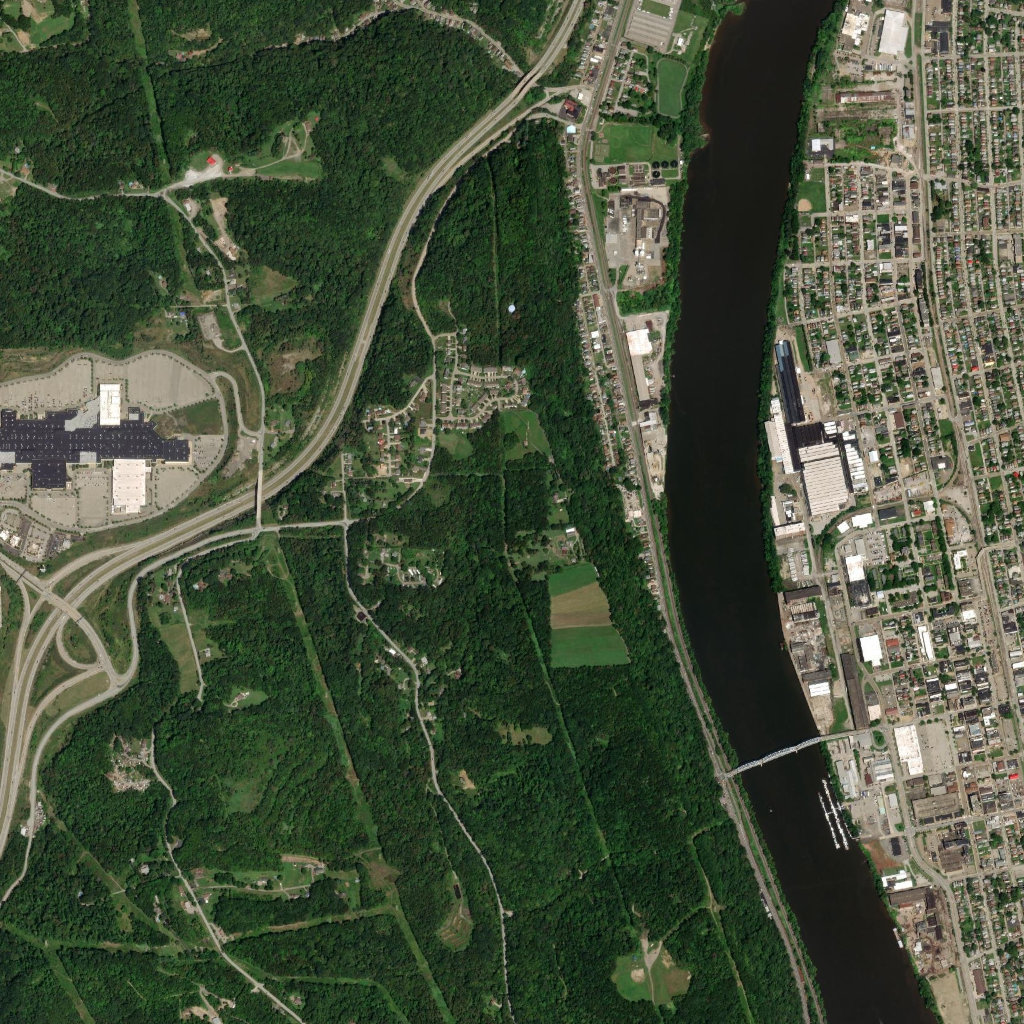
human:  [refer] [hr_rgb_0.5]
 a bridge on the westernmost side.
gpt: <box>[[4, 58, 7, 60, 0]]</box>